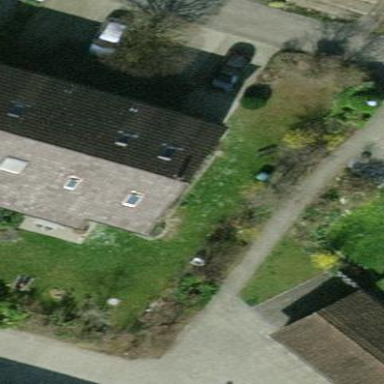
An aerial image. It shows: Terrace building.